Question: I have recently seen an EJB code with a pattern to provide some methods to be used in presentation layer (JSF). But in some part of the business logic, the methods of the Facade is called and have been used.
That seems a little strange to me since I think the Facade is supposed to serve the outer world not the internal functionality. Am I right or I got paranoid?
This is a rough () diagram to illustrate the situation:

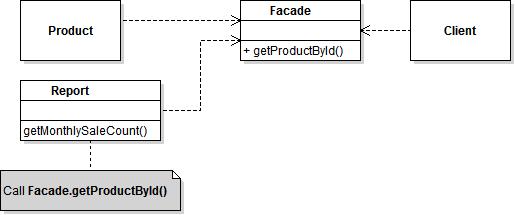
Answer: No, you shouldn't in my opinion. The facade is there to regulate the interface between layers; it shouldn't be used from inside the layer as well.
And it shouldn't be necessary either. I'm assuming 'getProductById' delegates the call to some sort of repository which fetches the 'Product'. You can use dependency injection to inject your repository in the appropriate classes. In the small UML sample I drew up just now (it's been a while, forgive me if some connections aren't correct) I demonstrate this approach.

Now the 'Report' class has access to the 'ProductRepository' and can fetch the data from there instead of going through the Facade class.